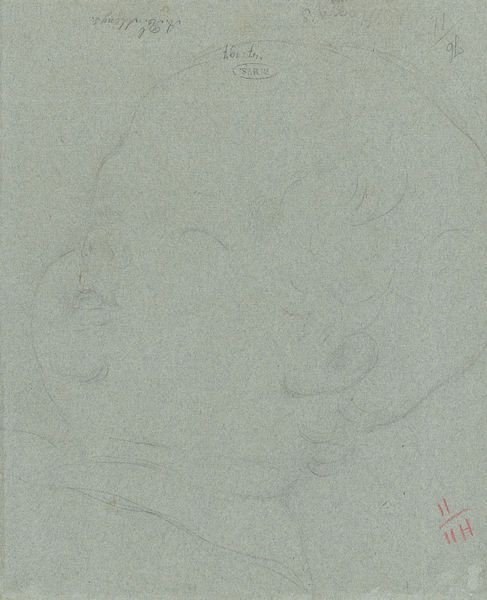
Titel: Omtrektekening van een kinderkopje
Künstler: Anton Raphaël Mengs
Standort: Amsterdam
Institution: Rijksmuseum
Schlagwörter: face, gray, green, nose, profile, head, child, eyes, male, drawing, paper, sketch, children, notes, ears, study, pencil, draw, sleep, sleeping, baby, blank, page, nothing, faded, class, infant, graphite, laying, minimalist, todller, amface, blue paper, black chalk, baby head